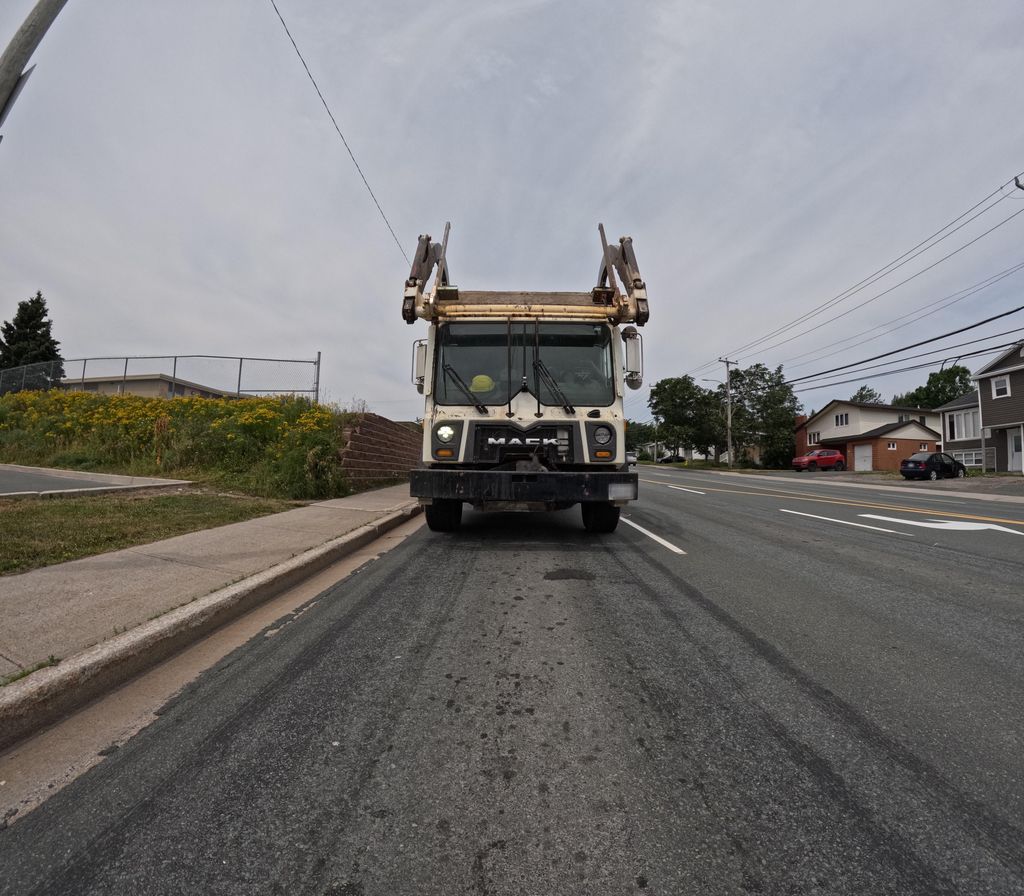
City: st_johns